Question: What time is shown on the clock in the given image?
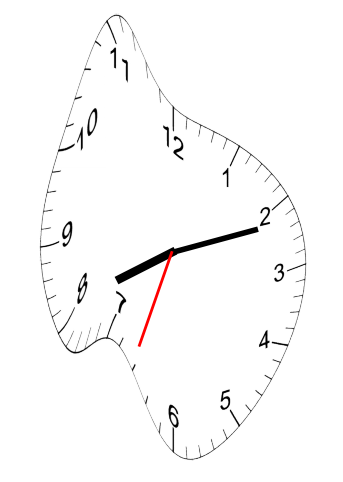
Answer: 08:11:33